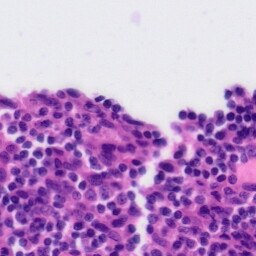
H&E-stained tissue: Tonsil